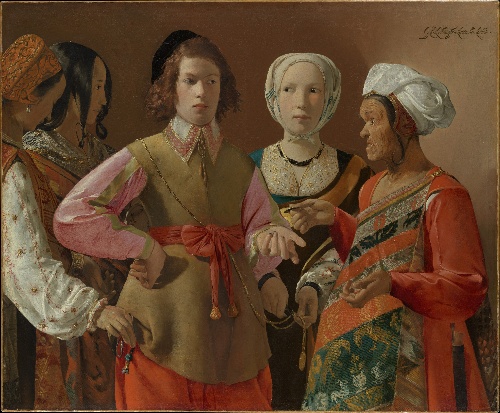
Title: The Fortune-Teller
Artist: Georges de La Tour
Artist bio: French, Vic-sur-Seille 1593–1652 Lunéville
Date: probably 1630s
Object type: Painting
Classification: Paintings
Medium: Oil on canvas
Dimensions: 40 1/8 x 48 5/8 in. (101.9 x 123.5 cm)
Department: European Paintings
Credit line: Rogers Fund, 1960
Accession year: 1960
Repository: Metropolitan Museum of Art, New York, NY
Tags: Men|Women